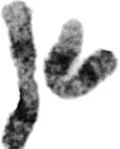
GTG-banding revealed a complex karyotype multiple numerical and or structural rearrangements.
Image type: radiology (ct)